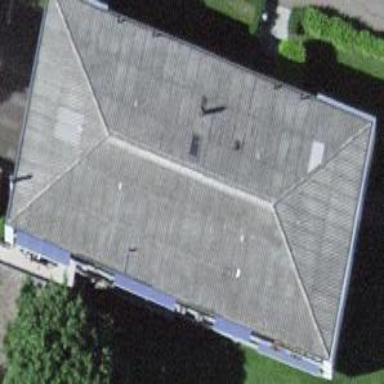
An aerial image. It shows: Building with hipped roof.